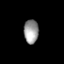
Tissue: prostate
Cell type: Others
Senescence score: 0.8023
Nuclear area (px): 341
Mean DAPI intensity: 153.507